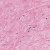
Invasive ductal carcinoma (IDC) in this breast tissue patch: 0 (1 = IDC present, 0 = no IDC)